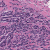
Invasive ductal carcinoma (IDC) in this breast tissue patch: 1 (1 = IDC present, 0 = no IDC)